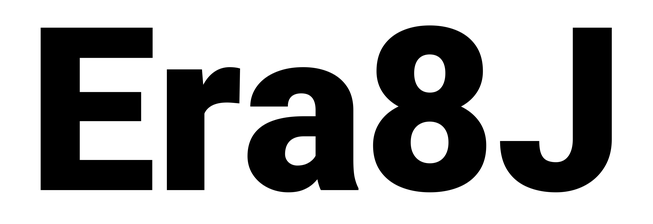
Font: Roboto_Black